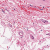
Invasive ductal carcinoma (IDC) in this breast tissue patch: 0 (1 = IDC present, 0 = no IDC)